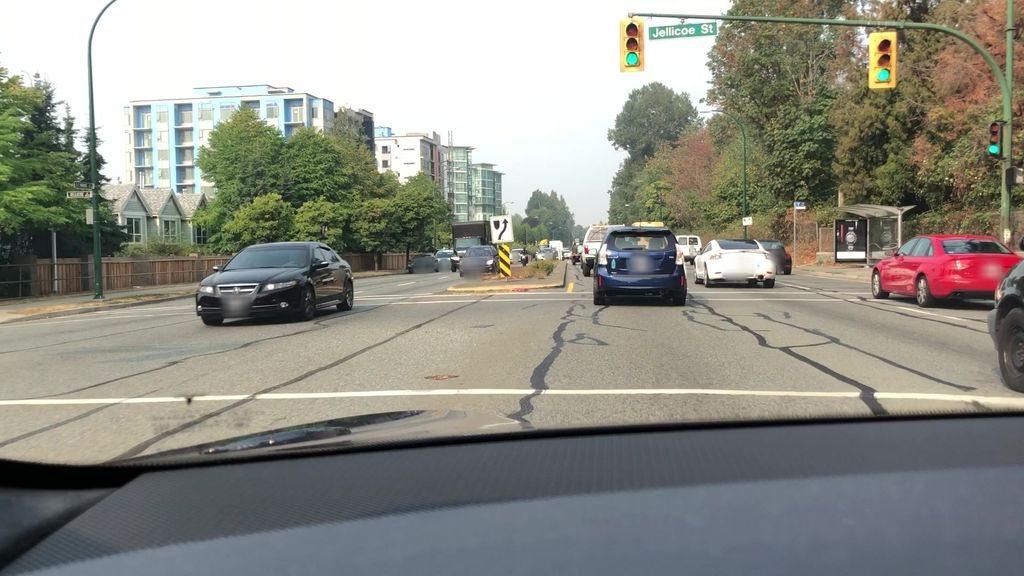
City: vancouver